Field crop: maize
Growth stage: 2
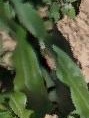
Species: maize